This plot shows a bearing's acceleration signal over time (raw waveform). Determine the bearing's health state. Answer with exactly one of: normal, inner_race, outer_race, ball.
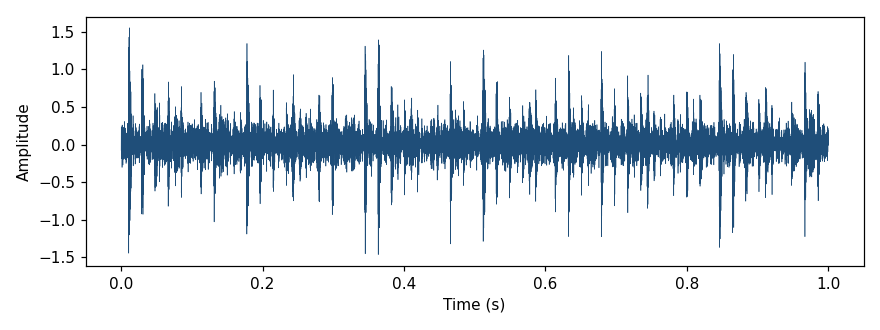
Answer: outer_race